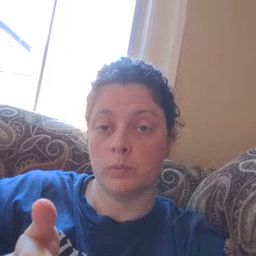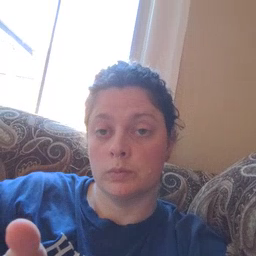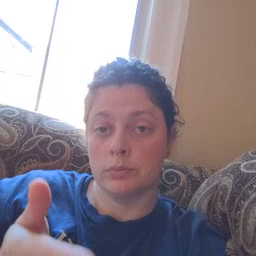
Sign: boat